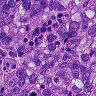
Metastatic tissue present: yes